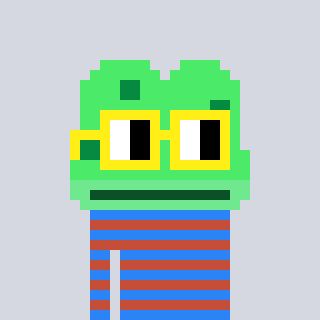
a pixel art character with square yellow glasses, a frog-shaped head and a rust-colored body on a cool background